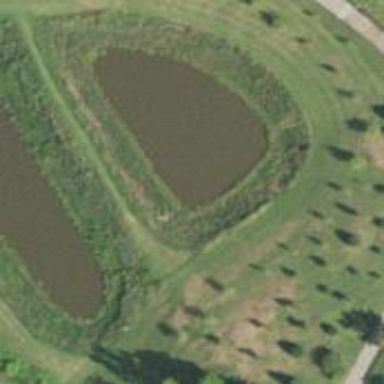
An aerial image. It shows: Pond surrounded by natural water.